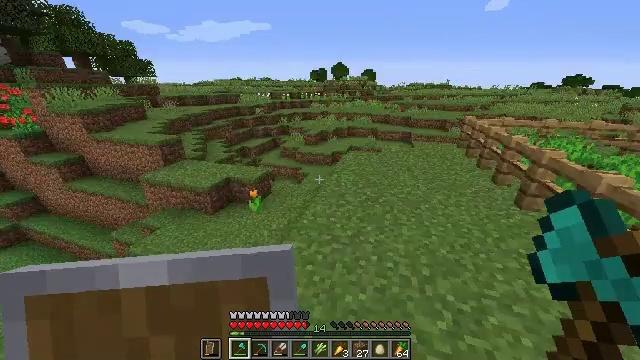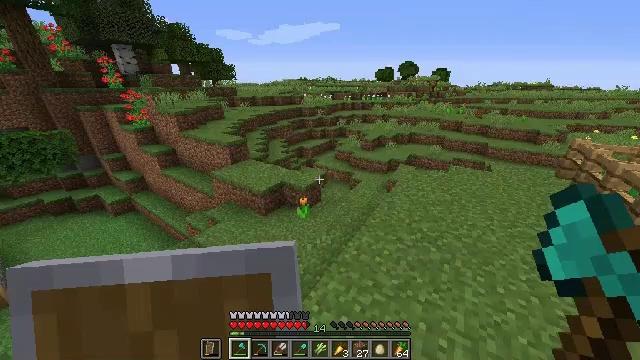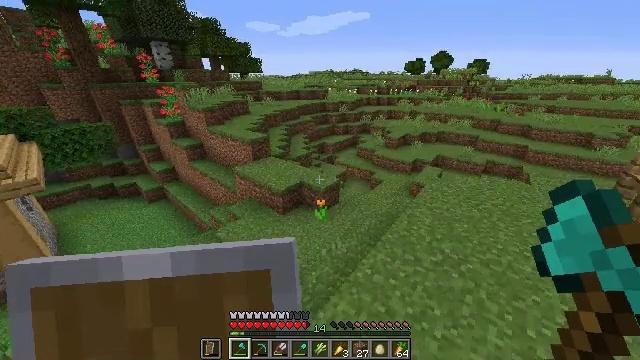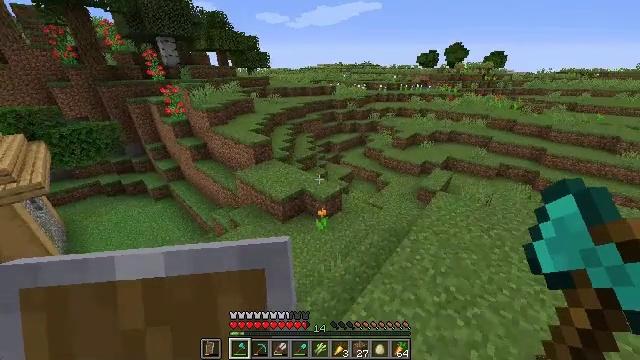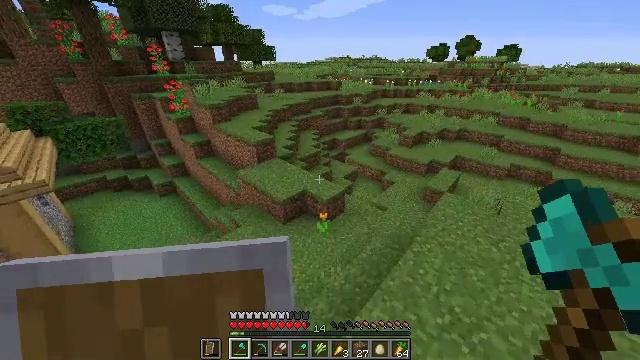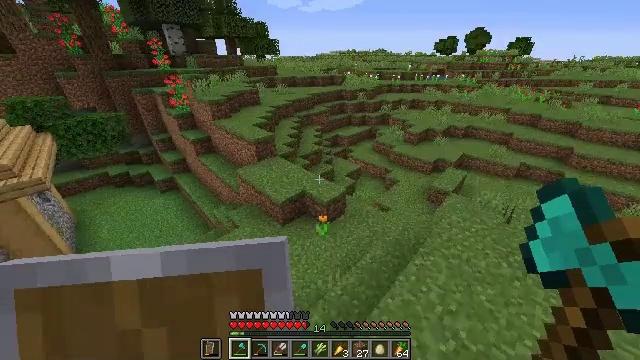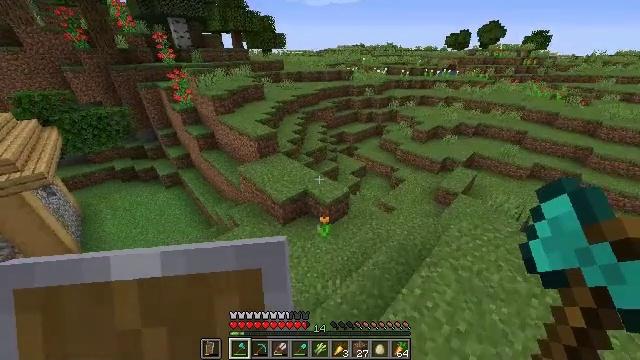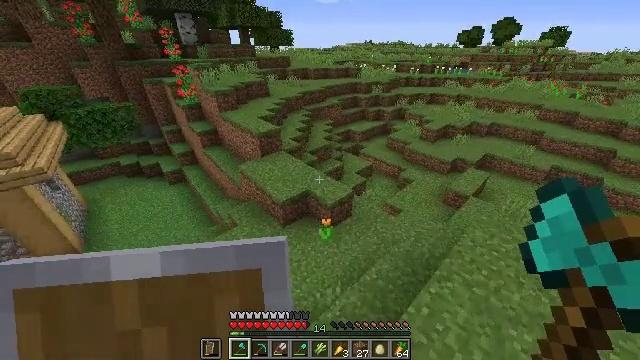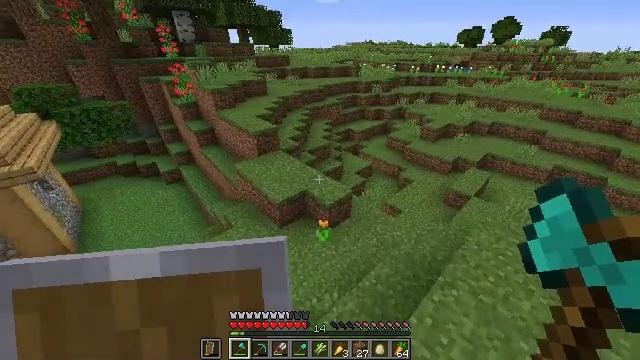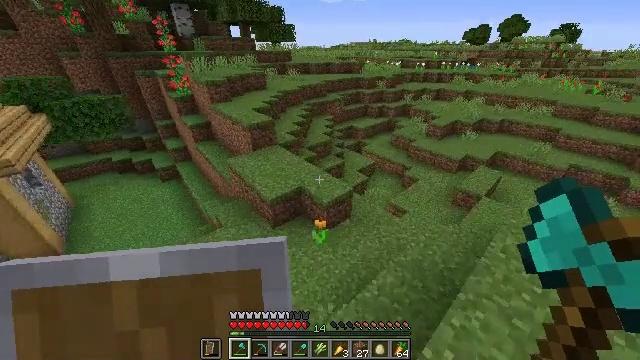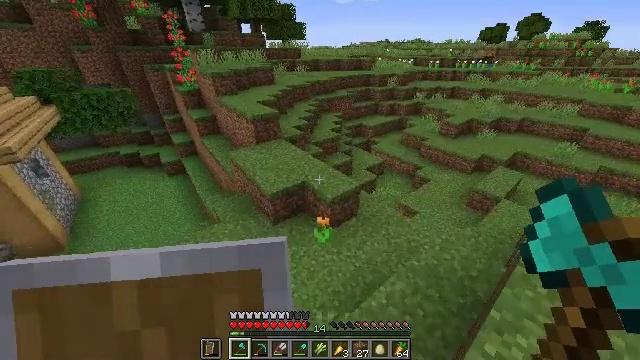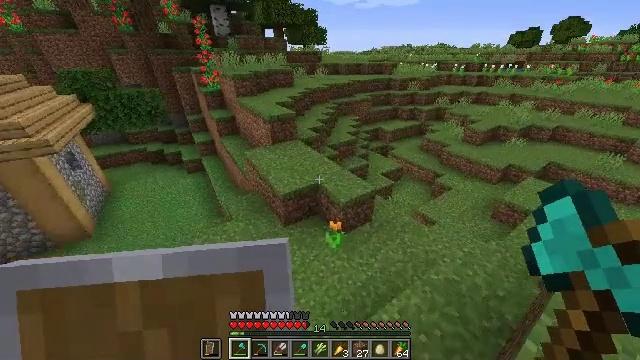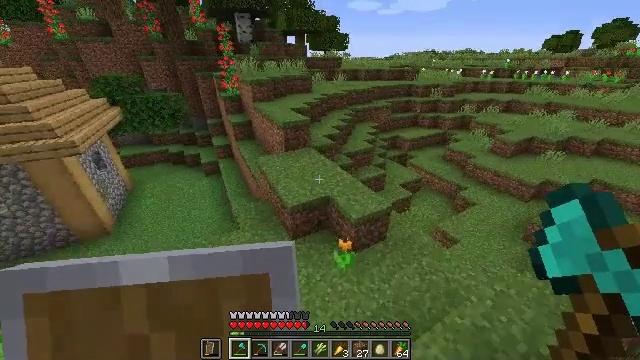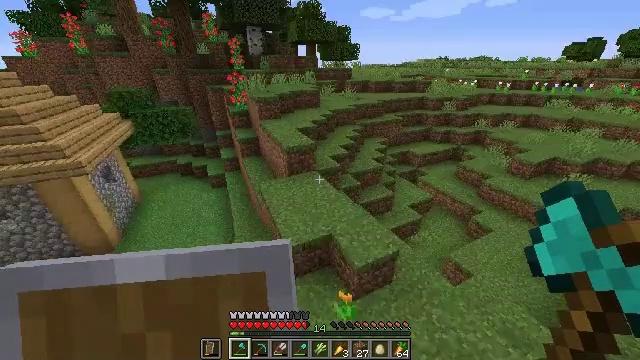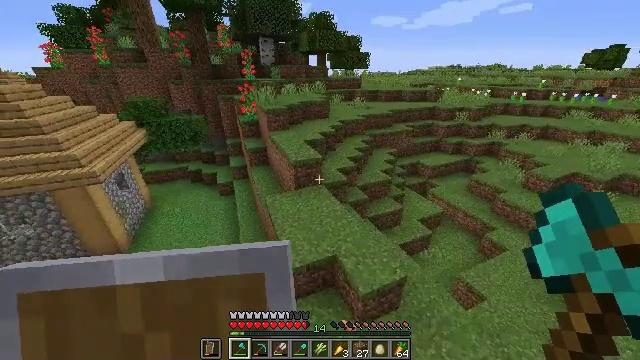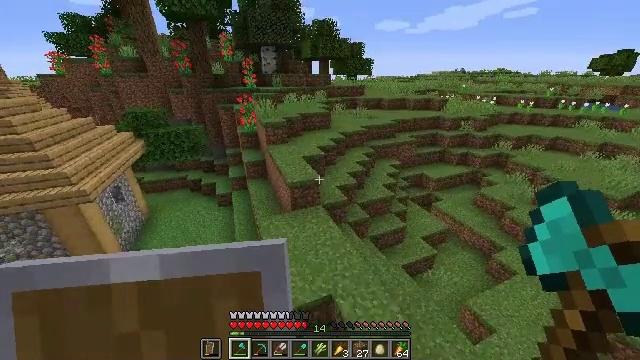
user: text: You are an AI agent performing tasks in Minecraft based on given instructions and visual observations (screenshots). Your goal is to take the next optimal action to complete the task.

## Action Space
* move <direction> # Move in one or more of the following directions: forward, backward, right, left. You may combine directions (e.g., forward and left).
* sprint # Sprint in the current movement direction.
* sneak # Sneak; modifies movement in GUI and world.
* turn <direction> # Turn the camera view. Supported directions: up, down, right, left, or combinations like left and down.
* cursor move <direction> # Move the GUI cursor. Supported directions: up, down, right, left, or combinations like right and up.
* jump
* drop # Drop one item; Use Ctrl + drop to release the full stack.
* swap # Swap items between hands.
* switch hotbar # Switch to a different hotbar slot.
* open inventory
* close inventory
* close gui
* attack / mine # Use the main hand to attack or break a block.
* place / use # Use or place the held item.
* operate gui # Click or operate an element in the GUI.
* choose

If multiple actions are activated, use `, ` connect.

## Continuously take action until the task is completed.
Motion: motion action
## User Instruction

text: Mine the rose bush in the garden.
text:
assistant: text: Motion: move forward, sprint, turn left, jump
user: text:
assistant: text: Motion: move forward, sprint, turn left and down, jump
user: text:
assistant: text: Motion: move forward, sprint, turn left and down, jump
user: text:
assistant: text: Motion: move forward, sprint, turn left and down, jump
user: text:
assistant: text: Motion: move forward, sprint, turn left and down, jump
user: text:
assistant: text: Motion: move forward, sprint, turn left and down, jump
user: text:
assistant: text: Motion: move forward, sprint, turn left, jump
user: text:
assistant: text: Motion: move forward, sprint, jump
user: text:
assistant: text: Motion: move forward, sprint, jump
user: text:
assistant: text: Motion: move forward, sprint, turn left, jump
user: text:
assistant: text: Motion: move forward, sprint, turn left and up, jump
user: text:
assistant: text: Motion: move forward, sprint, turn left and up, jump
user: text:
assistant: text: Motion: move forward, sprint, turn left and up, jump
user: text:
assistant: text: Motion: move forward, sprint, turn left and up, jump
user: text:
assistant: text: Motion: move forward, sprint, jump
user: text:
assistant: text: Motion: move forward, sprint, jump
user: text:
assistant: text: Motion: move forward, sprint, turn up, jump
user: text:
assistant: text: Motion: move forward, sprint, jump
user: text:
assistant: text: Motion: move forward, sprint, turn left and up, jump
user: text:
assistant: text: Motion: move forward, sprint, turn left and up, jump
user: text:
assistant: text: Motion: move forward, sprint, turn left and up, jump
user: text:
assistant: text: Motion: move forward, sprint, turn left and up, jump
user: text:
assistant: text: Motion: move forward, sprint, jump
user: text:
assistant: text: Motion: move forward, sprint, jump
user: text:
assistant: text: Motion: move forward, sprint, turn up, jump
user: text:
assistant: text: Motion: move forward, sprint, jump
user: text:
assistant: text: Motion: move forward, sprint, jump
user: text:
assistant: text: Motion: move forward, sprint, jump
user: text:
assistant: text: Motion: move forward, sprint, jump
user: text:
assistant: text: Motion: move forward, sprint, jump